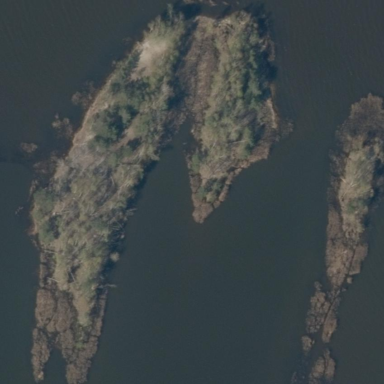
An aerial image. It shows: Islet covered with woodland.